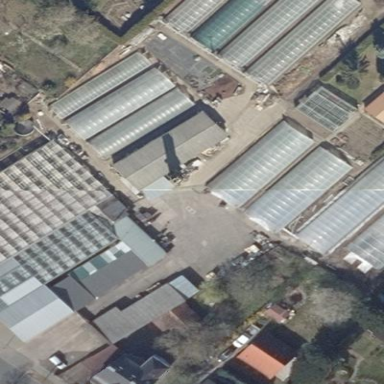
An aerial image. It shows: Greenhouse used for horticulture.